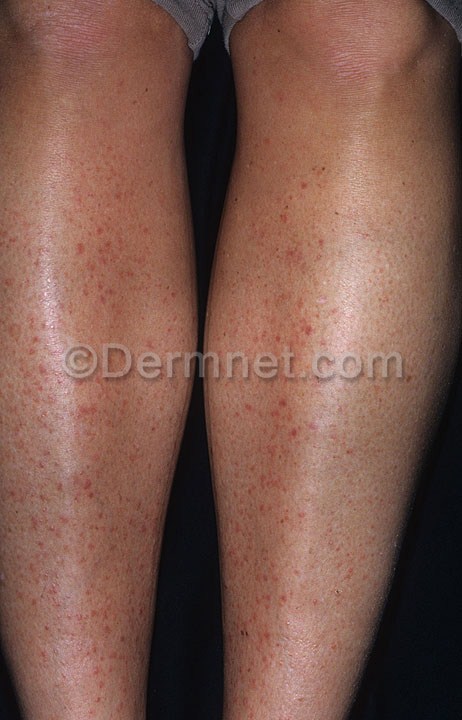
Disease: Light Diseases and Disorders of Pigmentation